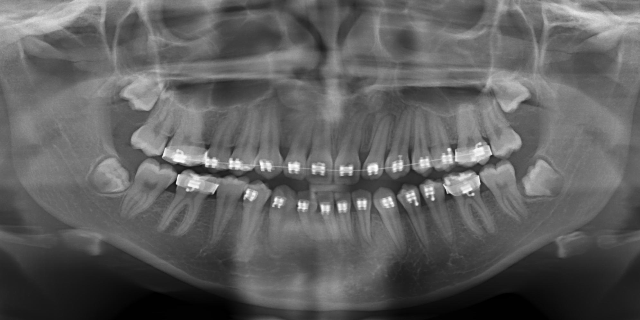
adult